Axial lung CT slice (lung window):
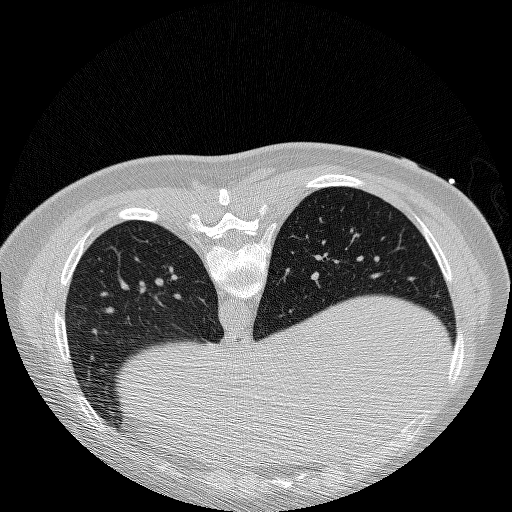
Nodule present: no